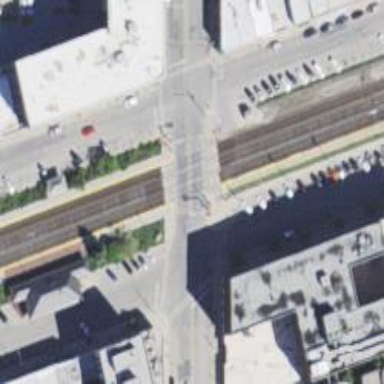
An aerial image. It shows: Crossing for the railway.